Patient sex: M
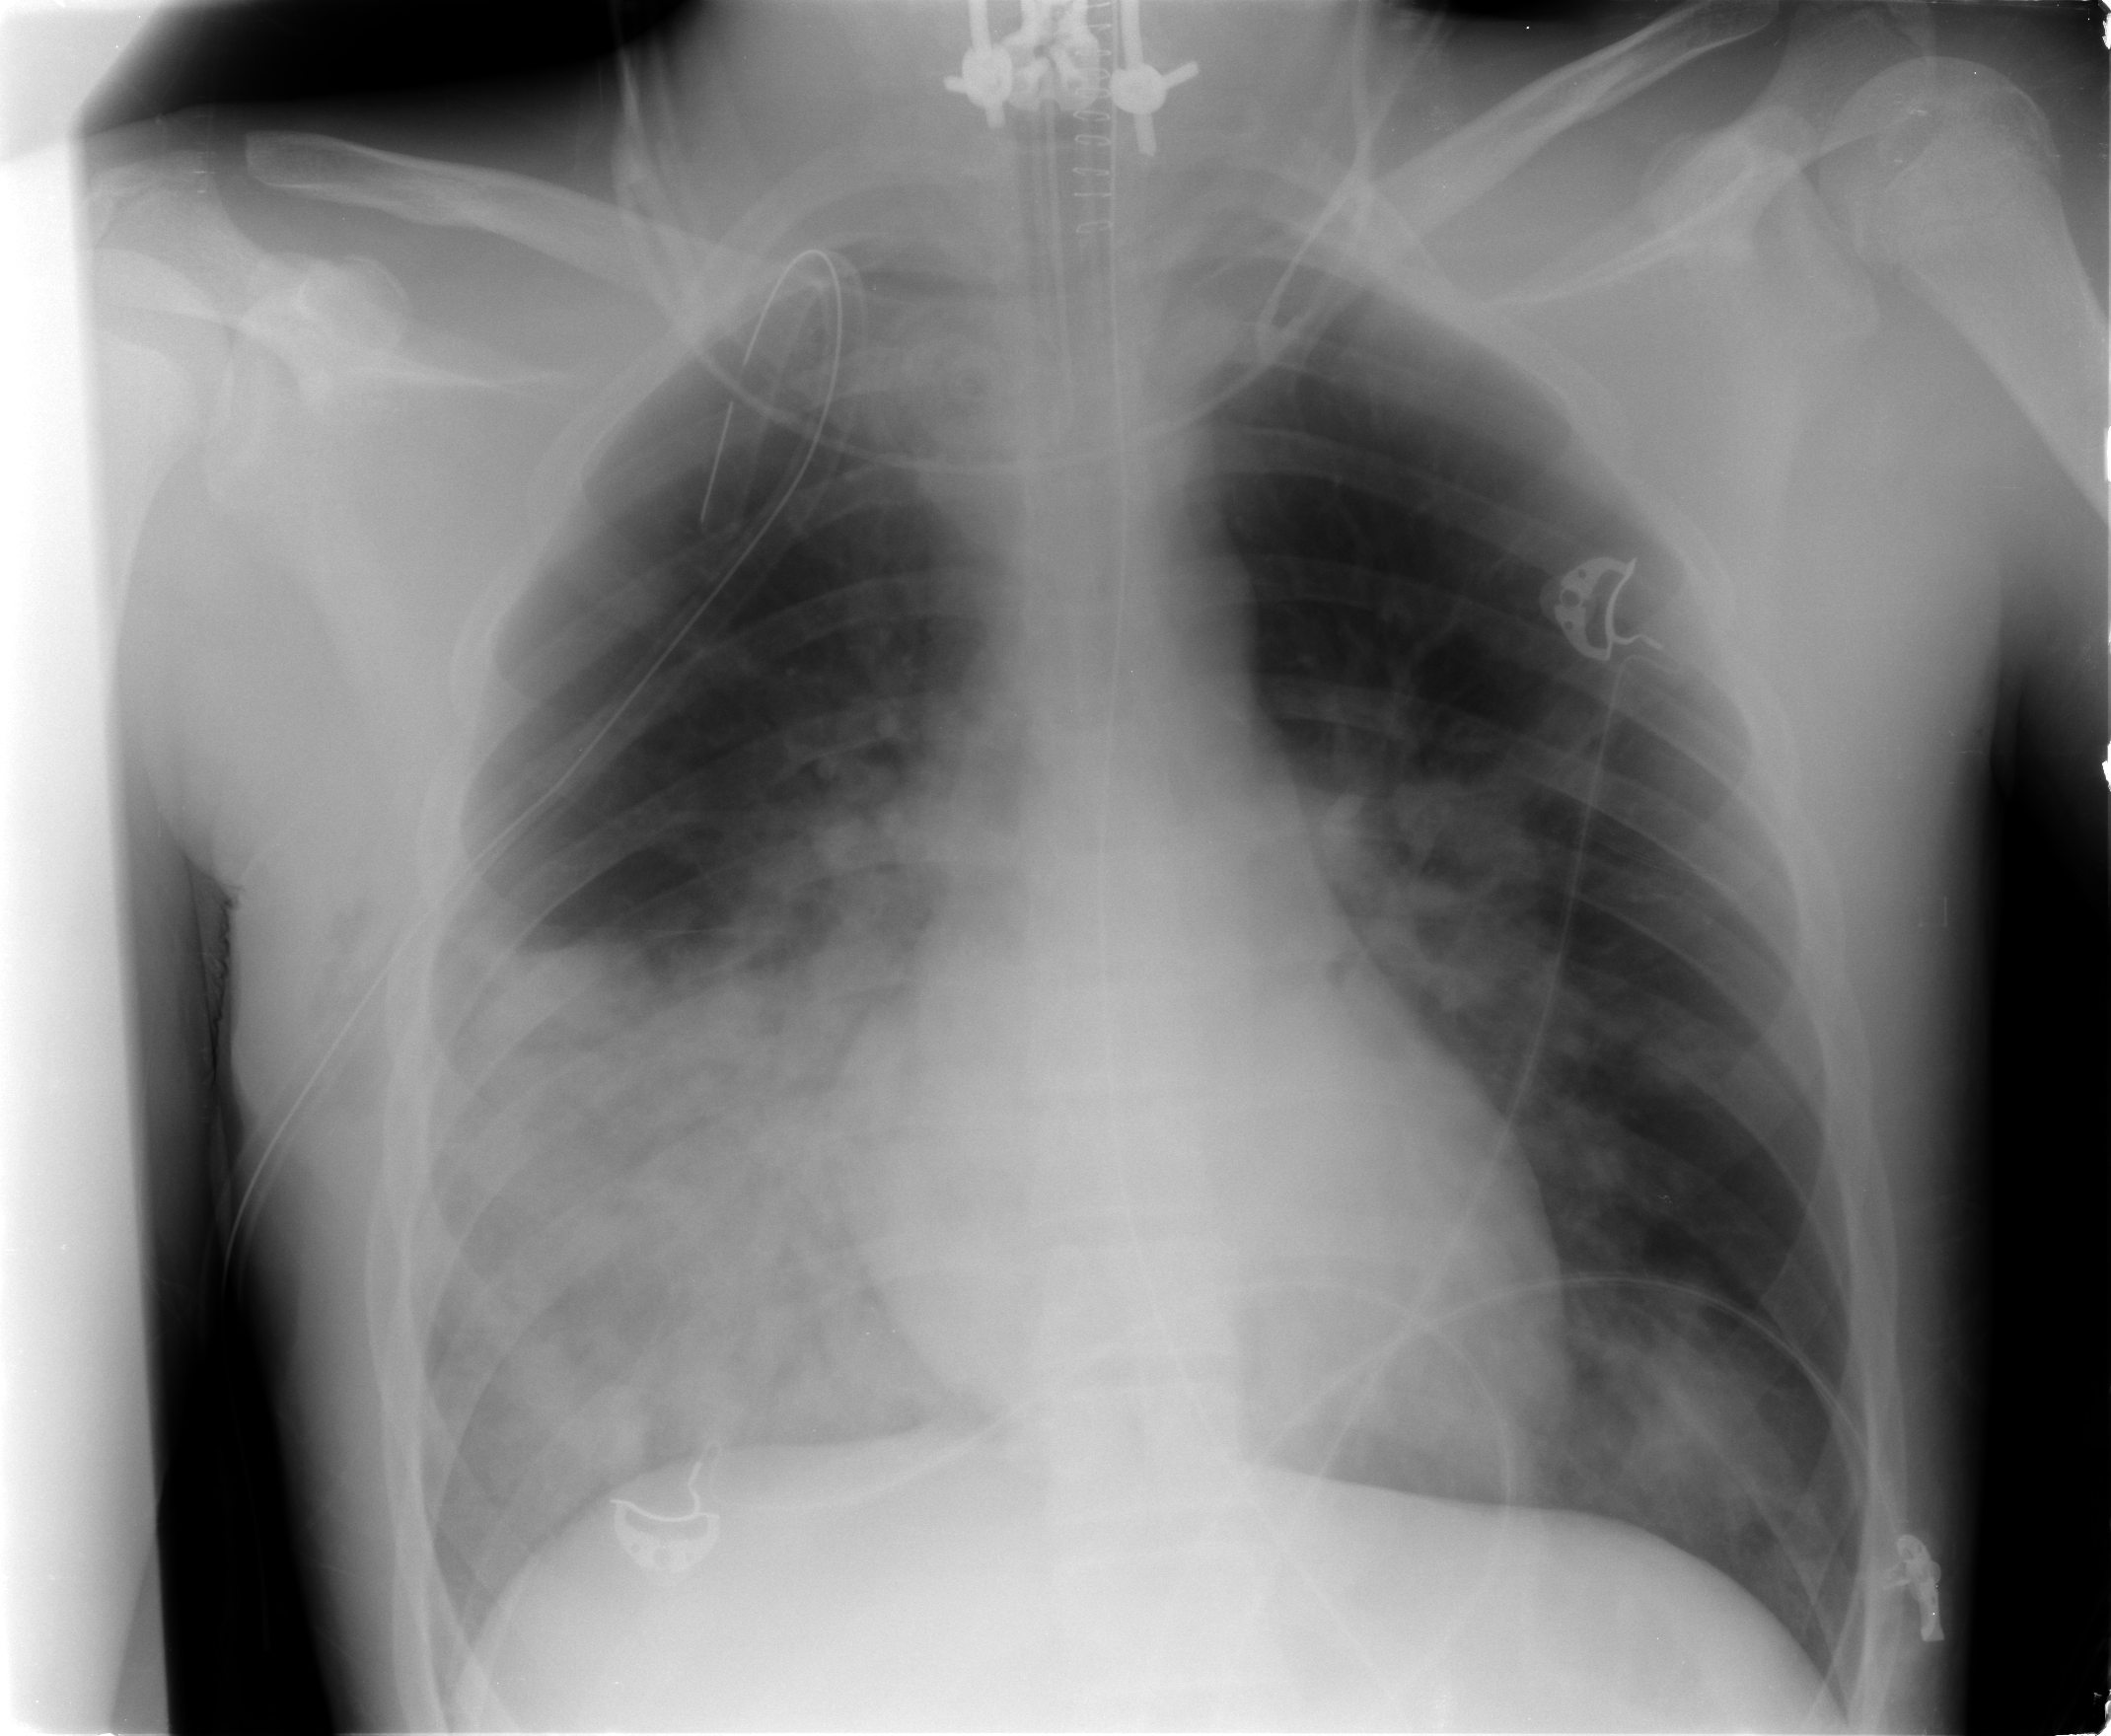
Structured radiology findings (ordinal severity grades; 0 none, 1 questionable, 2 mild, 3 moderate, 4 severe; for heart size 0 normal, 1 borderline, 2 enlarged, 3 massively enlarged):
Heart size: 0
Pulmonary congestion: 0
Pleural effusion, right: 0
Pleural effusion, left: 0
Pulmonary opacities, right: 2
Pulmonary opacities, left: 2
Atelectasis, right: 3
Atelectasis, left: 2